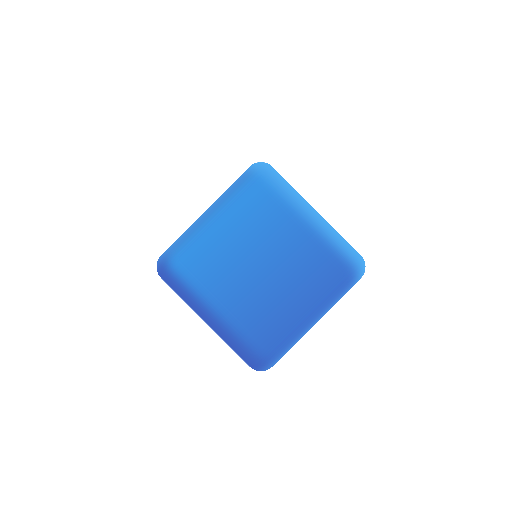
small blue diamond color